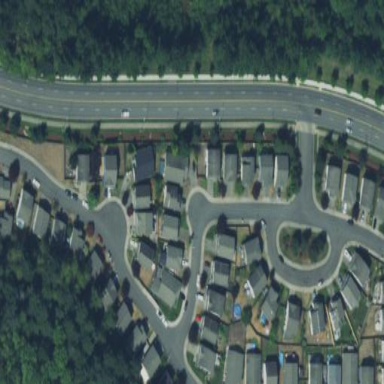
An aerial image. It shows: Residential neighbourhood consisting of single-family homes.